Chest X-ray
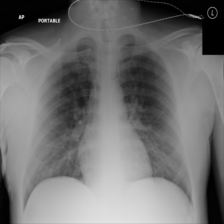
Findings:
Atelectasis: negative
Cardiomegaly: negative
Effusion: negative
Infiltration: negative
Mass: negative
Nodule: negative
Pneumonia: negative
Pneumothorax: negative
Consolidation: negative
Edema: negative
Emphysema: negative
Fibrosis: negative
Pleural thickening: negative
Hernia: negative